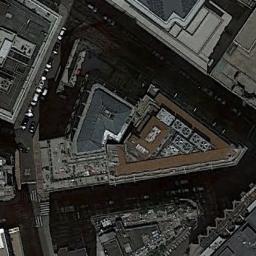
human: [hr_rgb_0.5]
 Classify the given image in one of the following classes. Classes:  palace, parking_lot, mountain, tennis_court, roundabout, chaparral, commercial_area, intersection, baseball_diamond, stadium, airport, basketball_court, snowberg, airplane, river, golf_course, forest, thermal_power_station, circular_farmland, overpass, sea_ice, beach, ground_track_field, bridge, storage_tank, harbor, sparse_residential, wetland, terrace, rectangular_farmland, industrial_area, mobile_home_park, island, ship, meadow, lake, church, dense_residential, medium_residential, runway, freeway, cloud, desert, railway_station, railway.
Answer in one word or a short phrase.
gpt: commercial_area